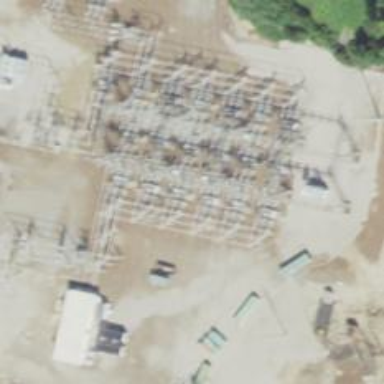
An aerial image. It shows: Switch used for power control.